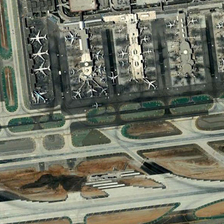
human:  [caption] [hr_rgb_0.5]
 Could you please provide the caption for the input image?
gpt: many planes are in an airport .

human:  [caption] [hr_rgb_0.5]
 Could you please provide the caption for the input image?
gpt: many planes are in an airport .

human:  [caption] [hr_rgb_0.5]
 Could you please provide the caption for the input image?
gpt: many planes are in an airport .

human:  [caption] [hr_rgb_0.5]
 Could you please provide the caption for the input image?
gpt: many planes are in an airport .

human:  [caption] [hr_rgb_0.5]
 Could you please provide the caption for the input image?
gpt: many planes are in an airport .